Question: I have to find a double integral as a function of $ lpha, eta $ and $ \gamma $.

> f(a,b,c) = \int_0^1 \int_0^{1-y1} \gamma(a+b+c)/\gamma(a)/\gamma(b)/\gamma(c) * y1^(a+1) * y2^(b-1) * (1-y1-y2)^(c-1) dy_2 dy_1
The output of this double integral should be an R function that takes three arguments a, b and c. How can I implement this in R?
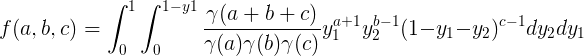
Answer: The domain of integration is the triangle with vertices (0,0), (0,1) and (1,0). The 'SimplicialCubature' package is the way to use for such a domain.
'''
a=1
b=2
c=3
K <- gamma(a+b+c)/gamma(a)/gamma(b)/gamma(c)
f <- function(x){
K * x[1]^(a+1)*x[2]^(b-1)*(1-x[1]-x[2])^(c-1)
}
S <- cbind(c(0,0),c(0,1),c(1,0)) # domain of integration (triangle)
'''
---
'''
> library(SimplicialCubature)
> adaptIntegrateSimplex(f, S)
$integral
[1] 0.<PHONE>
$estAbsError
[1] 4.761905e-14
$functionEvaluations
[1] 32
$returnCode
[1] 0
$message
[1] "OK"
'''